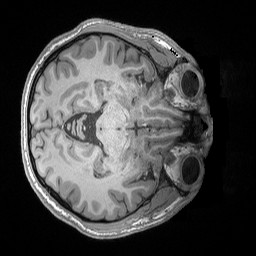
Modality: T1w
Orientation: axial
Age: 29
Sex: male
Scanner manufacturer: siemens
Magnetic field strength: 3 T
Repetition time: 2.2 s
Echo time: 0.00169 s